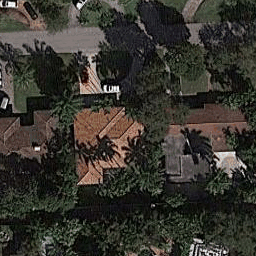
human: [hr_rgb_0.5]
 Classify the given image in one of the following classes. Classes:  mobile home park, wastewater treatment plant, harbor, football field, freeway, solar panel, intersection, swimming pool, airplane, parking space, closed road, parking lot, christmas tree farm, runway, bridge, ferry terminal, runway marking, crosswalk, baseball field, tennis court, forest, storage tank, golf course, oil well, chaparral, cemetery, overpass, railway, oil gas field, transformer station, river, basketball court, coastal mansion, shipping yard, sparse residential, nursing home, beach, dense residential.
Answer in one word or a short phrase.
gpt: coastal mansion